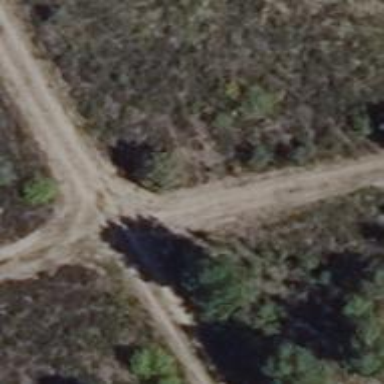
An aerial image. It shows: Sandy track road with grade5 tracktype.